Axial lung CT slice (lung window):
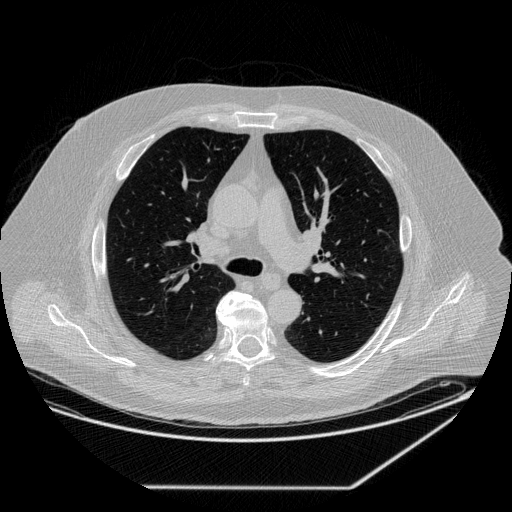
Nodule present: no